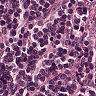
Metastatic tissue present: no